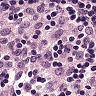
Metastatic tissue present: no